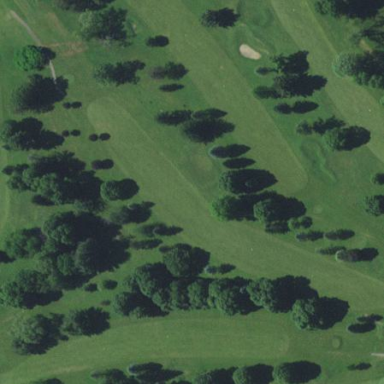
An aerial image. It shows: Rough area in woodland golf course.